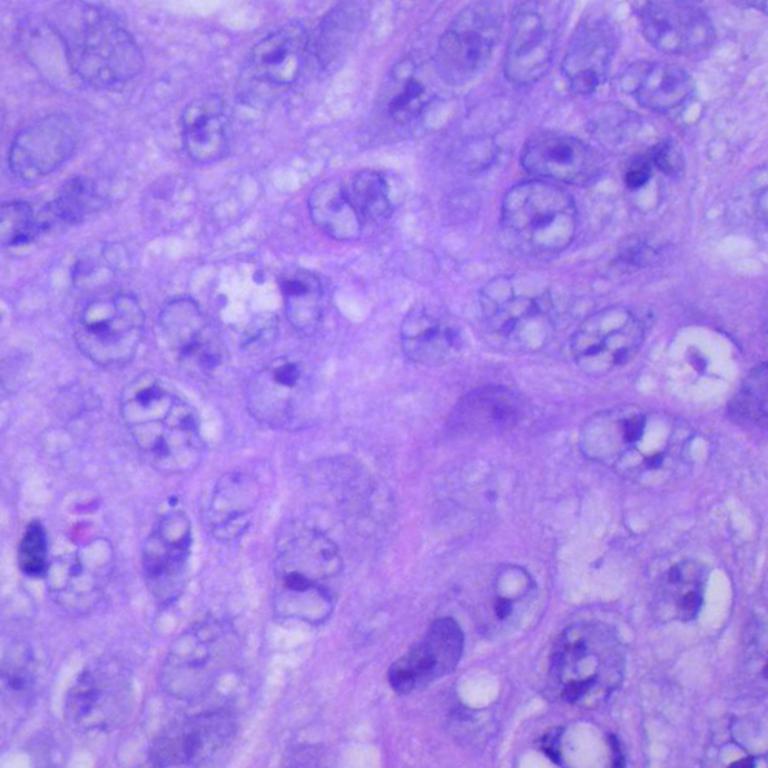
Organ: lung
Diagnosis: squamous carcinomas